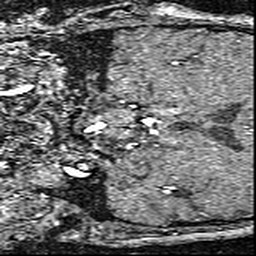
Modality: angio
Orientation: coronal
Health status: ill
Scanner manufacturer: siemens
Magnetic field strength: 3 T
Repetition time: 0.023 s
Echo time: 0.00418 s